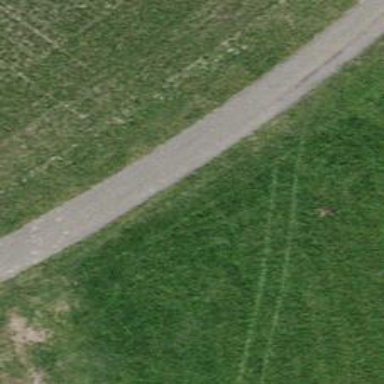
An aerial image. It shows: Pebblestone track with grade2 tracktype.